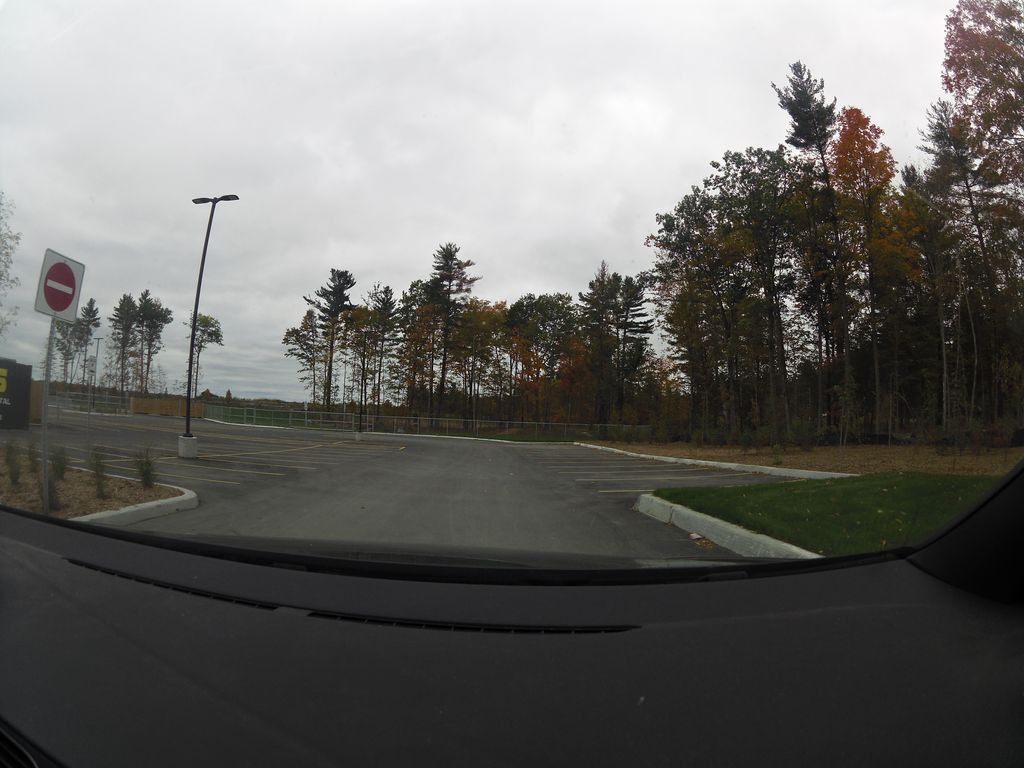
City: ottawa-gatineau